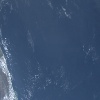
Label: water